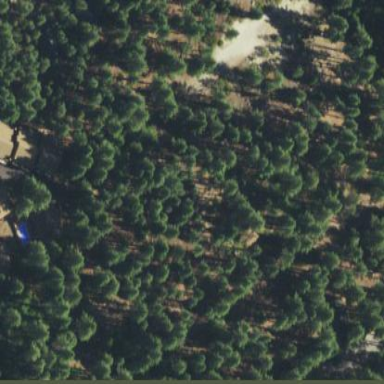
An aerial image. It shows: Evergreen needle-leaved forest.